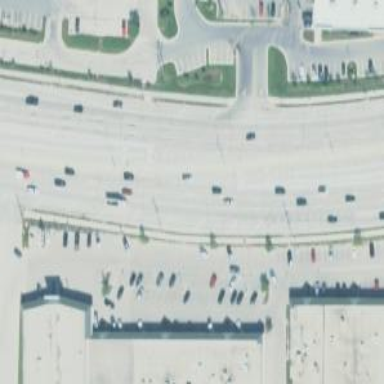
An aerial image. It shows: Primary link road with asphalt surface.